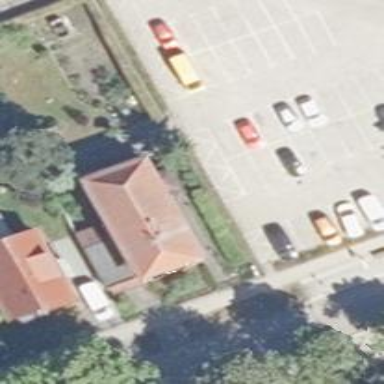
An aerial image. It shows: Road serving as parking aisle.